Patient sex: M
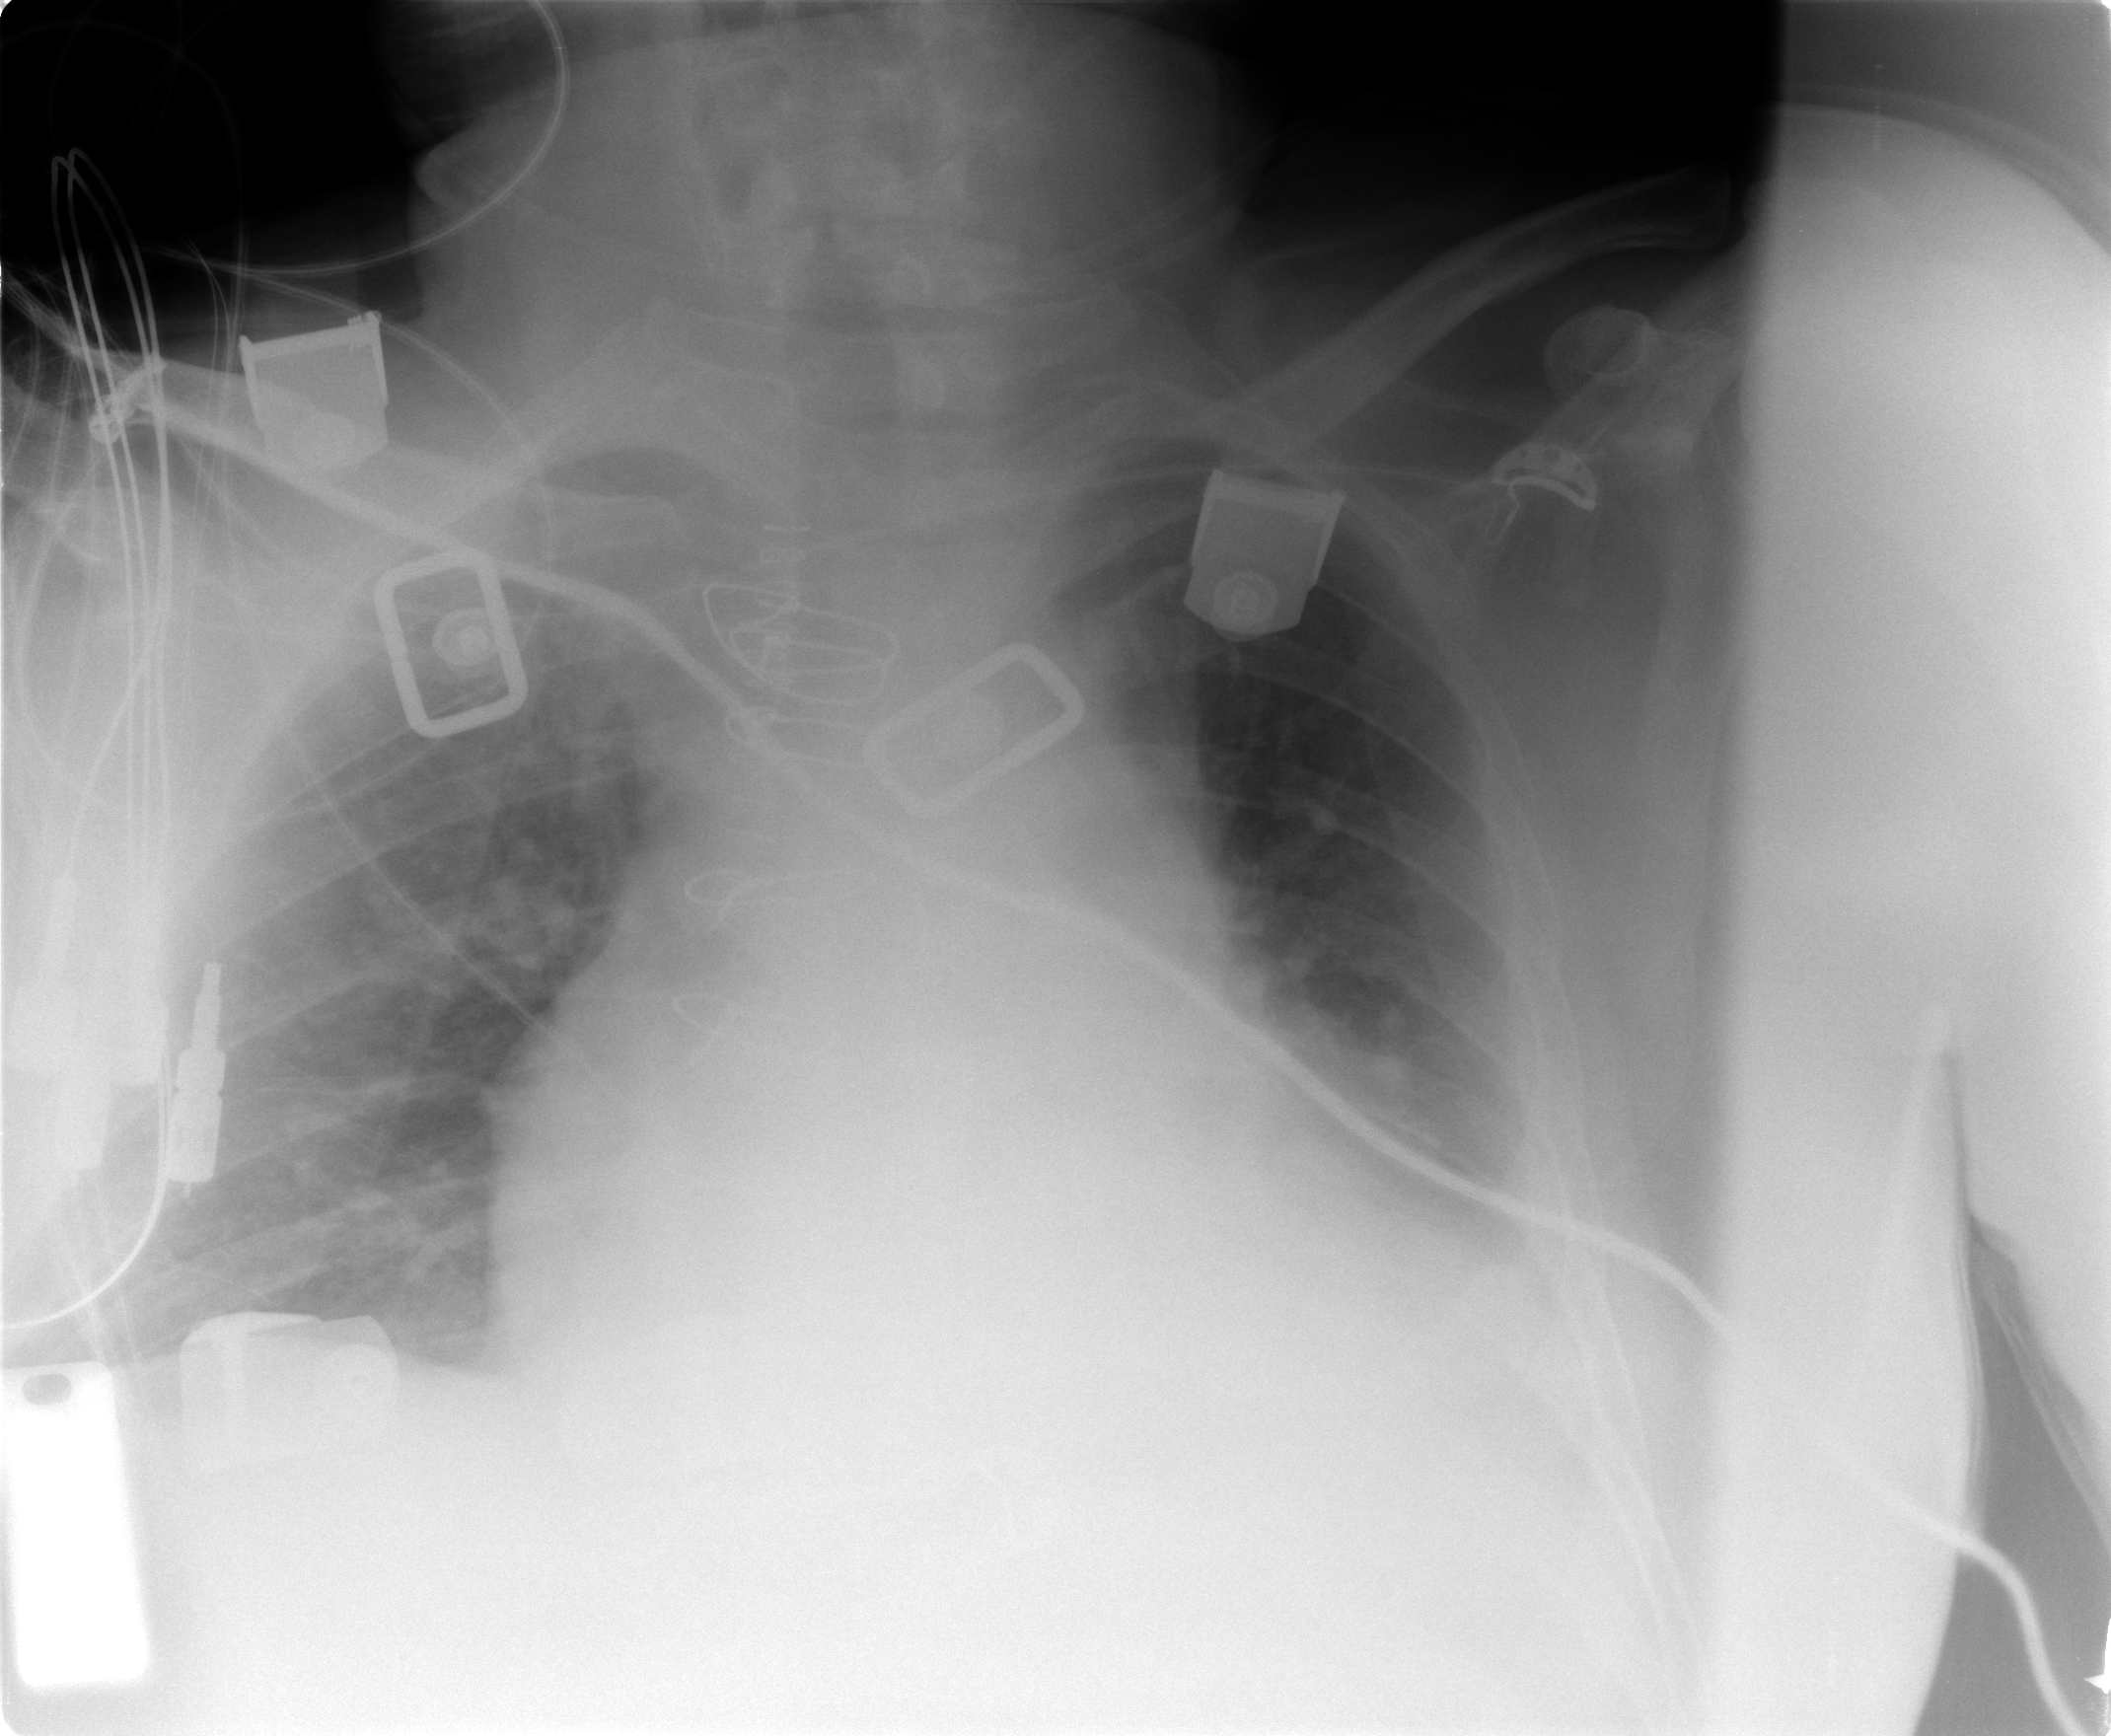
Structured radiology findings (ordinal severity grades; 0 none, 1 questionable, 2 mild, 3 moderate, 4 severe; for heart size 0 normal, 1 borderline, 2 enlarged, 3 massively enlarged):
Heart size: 2
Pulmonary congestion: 2
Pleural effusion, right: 0
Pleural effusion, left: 2
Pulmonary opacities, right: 2
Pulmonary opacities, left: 0
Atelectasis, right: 2
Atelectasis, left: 2